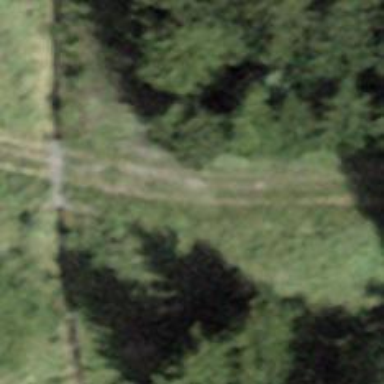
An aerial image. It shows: Ground path.